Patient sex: M
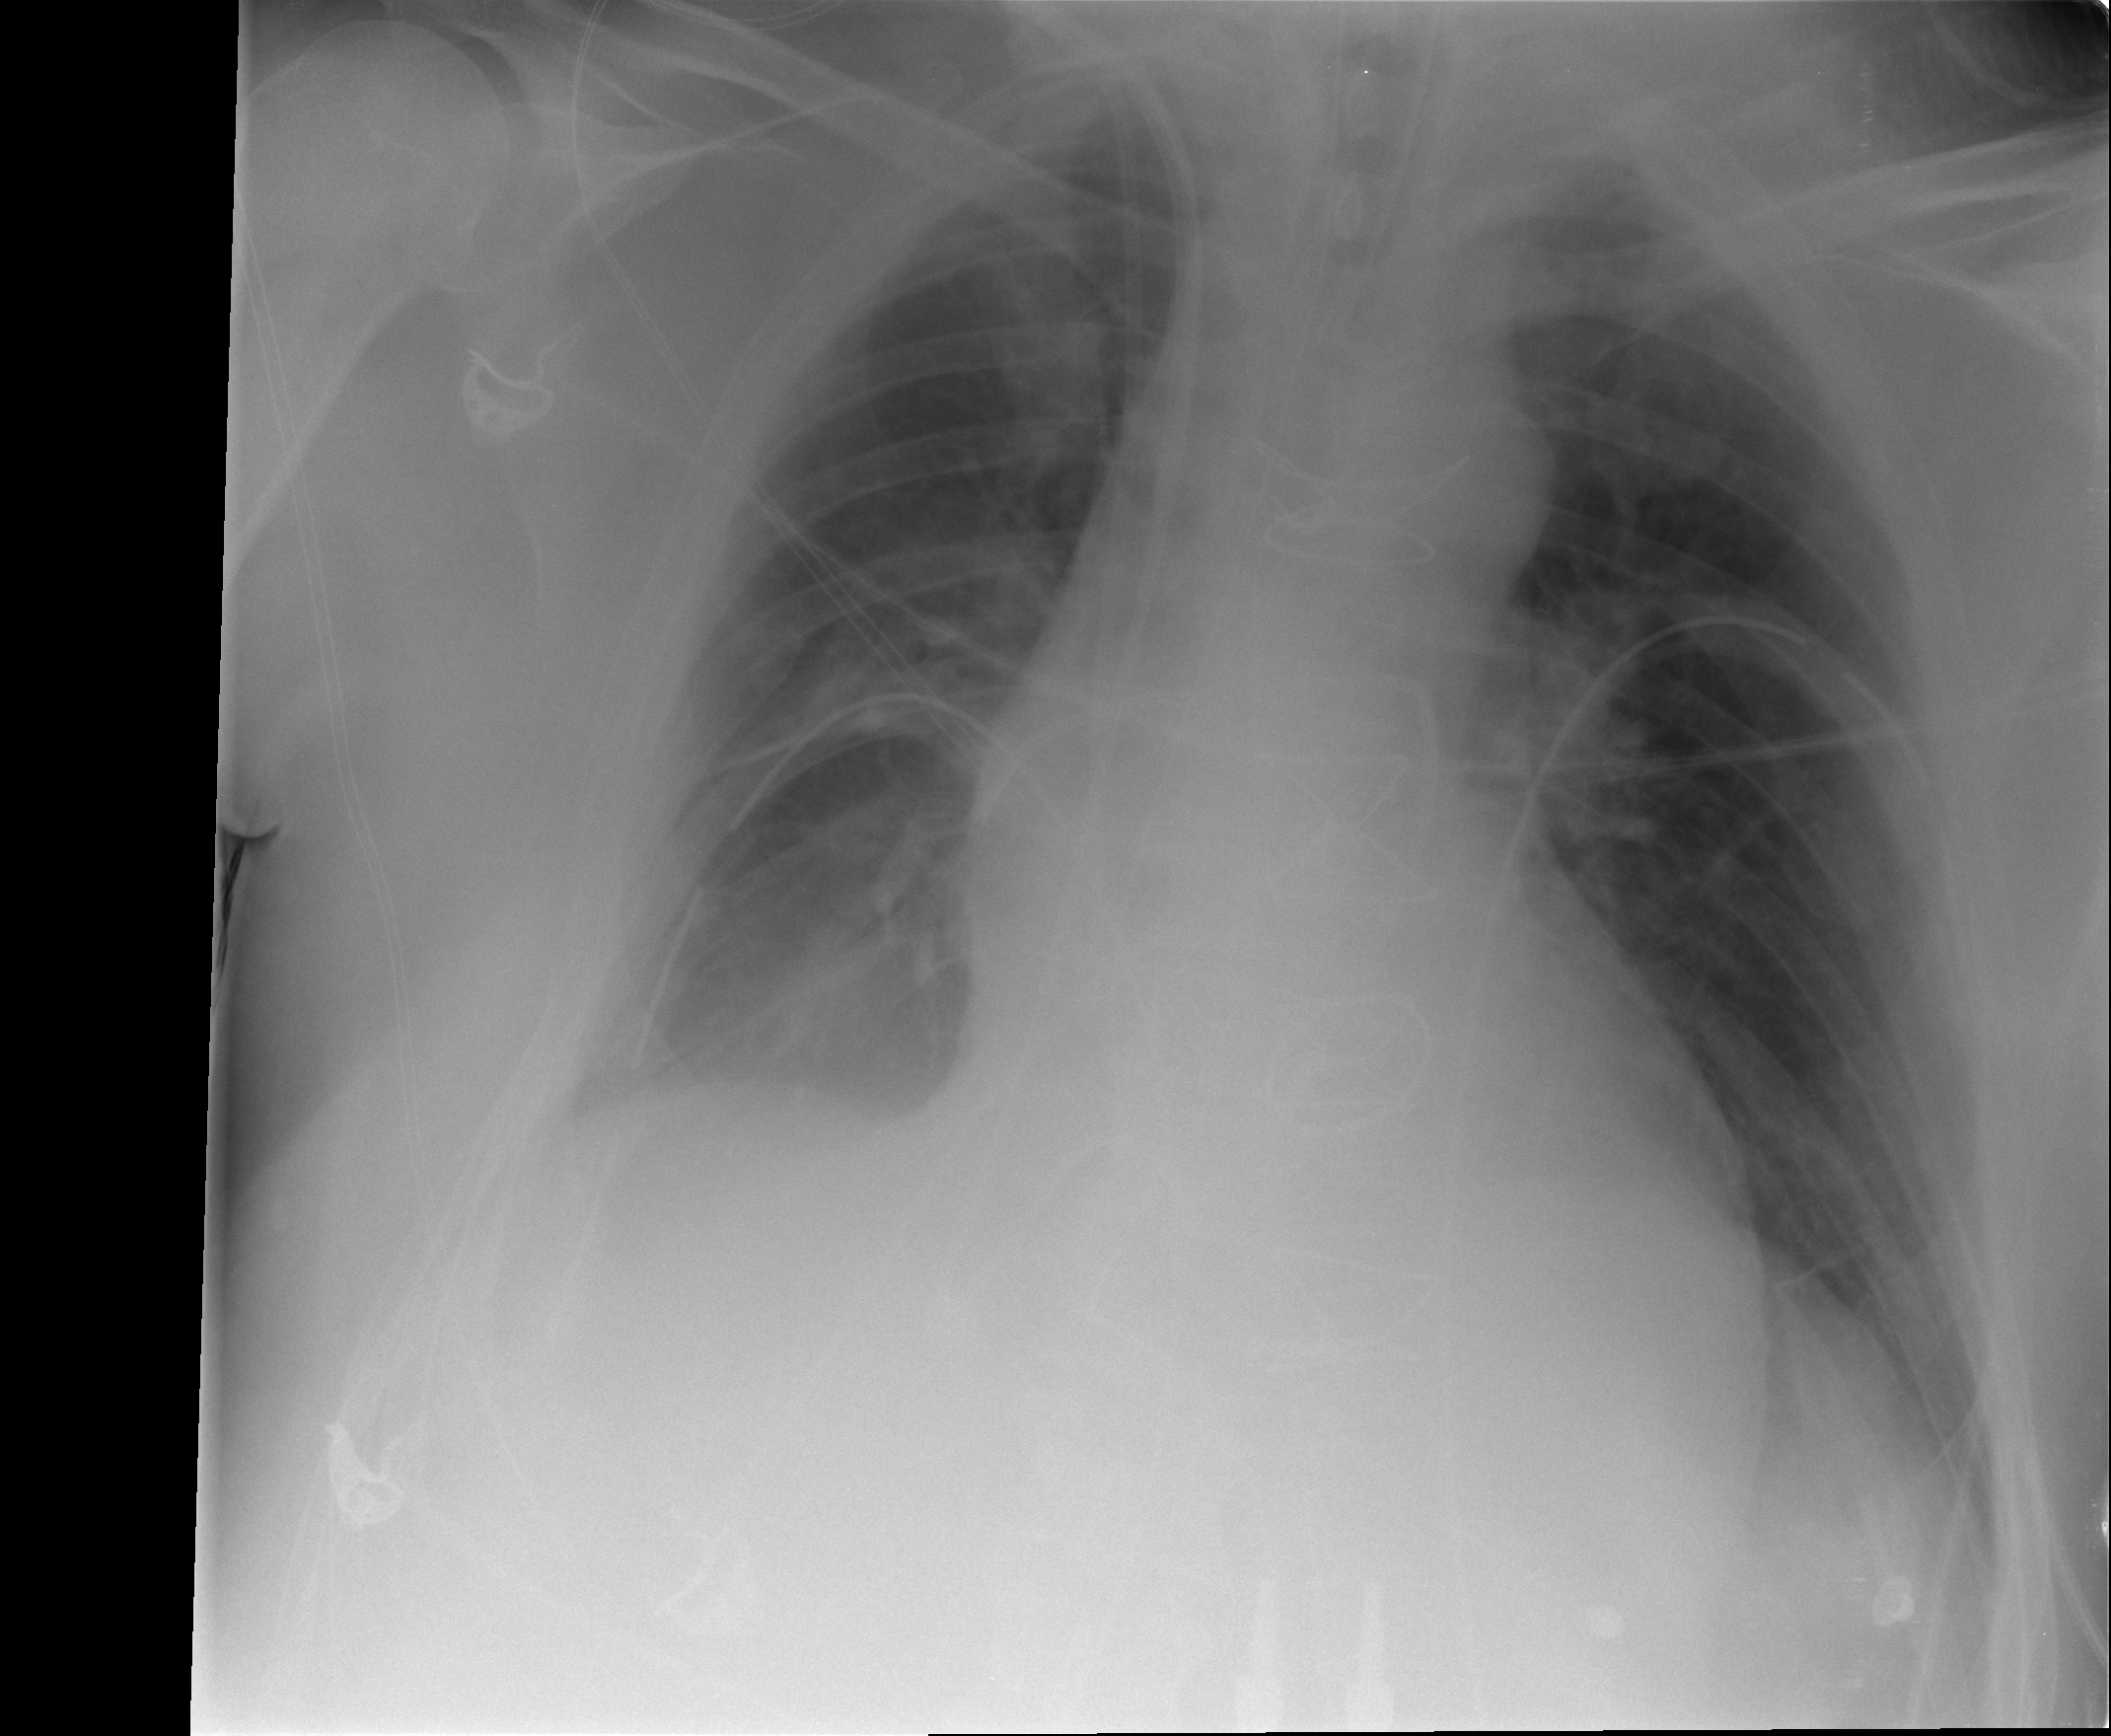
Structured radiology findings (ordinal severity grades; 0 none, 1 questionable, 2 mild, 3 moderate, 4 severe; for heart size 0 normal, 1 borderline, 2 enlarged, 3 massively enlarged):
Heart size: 2
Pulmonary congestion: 0
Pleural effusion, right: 2
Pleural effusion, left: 1
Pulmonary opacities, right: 0
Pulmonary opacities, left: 0
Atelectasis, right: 2
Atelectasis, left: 2